Question: I am trying to implement city lights animations by having an array of CGRect's with the coordinates of each light. Then creating UIViews around these CGRects. This logic (Thanks to <URL> on screen become inaccessible. Even my Swipe gestures are not responding. Before and during the animation, all elements respond well BUT once the animation is complete, they all become inaccessible. I also tried '[UIView bringSubviewToFront:]' to bring some of the elements in front to see if that helps to make them accessible but it didn't help. I think that's not the issue because even if I try to create the lights view by sending them to background '[self.view sendSubviewToBack:light];' everything becomes inaccessible after the animation is complete.
I would appreciate if someone can help/suggest me what am I missing.
Here is my code logic and corresponding scene for city lights animation. rects & lits are ivars.

'''
- (void)viewDidLoad {
pageCount=5;
AVAudioSession * audioSession = [AVAudioSession sharedInstance];
//Setup the audio session
//...
pageNum=1;
//put imageviews in place
//...
//load a page
[self loadPage];
[self loadAudio];
[self cityLightsSetUp];
[super viewDidLoad];
}
-(void)loadPage{
//Logic to load page...
/...
if (pageNum == 3){
[self startCityLights];
}
}
- (void)cityLightsSetUp
{
rects = [[NSMutableArray alloc] init];
lit = [[NSMutableArray alloc] init];
[rects addObject:[NSValue valueWithCGRect:CGRectMake(58, 217, 10, 10)]];
[rects addObject:[NSValue valueWithCGRect:CGRectMake(71, 217, 10, 10)]];
[rects addObject:[NSValue valueWithCGRect:CGRectMake(84, 217, 10, 10)]];
[rects addObject:[NSValue valueWithCGRect:CGRectMake(97, 217, 10, 10)]];
[rects addObject:[NSValue valueWithCGRect:CGRectMake(58, 231, 10, 10)]];
[rects addObject:[NSValue valueWithCGRect:CGRectMake(71, 231, 10, 10)]];
[rects addObject:[NSValue valueWithCGRect:CGRectMake(84, 231, 10, 10)]];
[rects addObject:[NSValue valueWithCGRect:CGRectMake(97, 231, 10, 10)]];
[rects addObject:[NSValue valueWithCGRect:CGRectMake(58, 245, 10, 10)]];
[rects addObject:[NSValue valueWithCGRect:CGRectMake(71, 245, 10, 10)]];
[rects addObject:[NSValue valueWithCGRect:CGRectMake(84, 245, 10, 10)]];
[rects addObject:[NSValue valueWithCGRect:CGRectMake(97, 245, 10, 10)]];
[rects addObject:[NSValue valueWithCGRect:CGRectMake(58, 258, 10, 10)]];
[rects addObject:[NSValue valueWithCGRect:CGRectMake(71, 258, 10, 10)]];
}
- (void)startCityLights
{
[self lightRandomLight];
[self performSelector:@selector(switchOffRandomLight) withObject:nil afterDelay:1.0];
}
- (void)lightRandomLight
{
BOOL escape = NO;
int rand;
while (!escape) {
BOOL alreadyLit = NO;
rand = arc4random() % [rects count];
// Check if already lit
for (UIView *view in lit) {
CGRect litRect = view.frame;
CGRect ranRect = [[rects objectAtIndex:rand] CGRectValue];
if (CGRectContainsRect(litRect, ranRect)) {
alreadyLit = YES;
}
}
if (!alreadyLit) {
UIView *light = [[UIView alloc] initWithFrame:[[rects objectAtIndex:rand] CGRectValue]];
light.backgroundColor = [UIColor orangeColor];
[lit addObject:light];
[self.view addSubview:light];
//[self.view sendSubviewToBack:light];
escape = YES;
}
}
[self performSelector:@selector(lightRandomLight) withObject:nil afterDelay:0.2];
}
- (void)switchOffRandomLight
{
NSLog(@"switchOffRandomLight");
int rand = arc4random() % [lit count];
UIView *light = [lit objectAtIndex:rand];
[lit removeObject:light];
[light removeFromSuperview];
[self performSelector:@selector(switchOffRandomLight) withObject:nil afterDelay:0.5];
}
'''
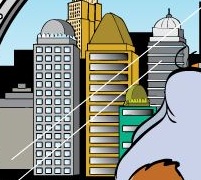
Answer: It appears that once all lights are lit, the while loop runs continuously trying to get a random number that isn't lit. This is what will be blocking the main thread.
All you need is to check if all lights are lit at the beginning of the method and continue if not.
At the bottom of your lightRandomLight method, replace
'''
[self performSelector:@selector(lightRandomLight) withObject:nil afterDelay:0.2];
'''
with
'''
if ([lit count] != [rects count]) {
[self performSelector:@selector(lightRandomLight) withObject:nil afterDelay:0.2];
} else {
[NSObject cancelPreviousPerformRequestsWithTarget:self];
}
'''
and it'll stop when all the lights are lit.